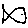
Label: fish